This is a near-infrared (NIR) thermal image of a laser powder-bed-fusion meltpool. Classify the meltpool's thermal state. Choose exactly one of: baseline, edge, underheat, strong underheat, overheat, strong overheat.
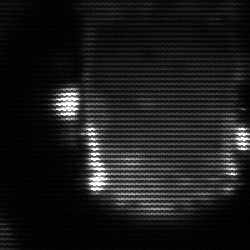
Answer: baseline